Question: I have got a single view in my storyboard, which I add to my current view by doing the following :
'''
MainViewController *mvc = [self.storyboard instantiateViewControllerWithIdentifier:@"MainController"];
[self.view addSubview:mvc.view];
'''

The view appears, but everything I do after it appears, leads to a crash. What am I doing wrong ?
Here is an example when it crashes:
'''
-(IBAction)showUsername:(id)sender{
[testLabel setText:@"username"];
}
'''
Everything is hooked up in storyboard as well, so falsely linked connections should not cause the problem.
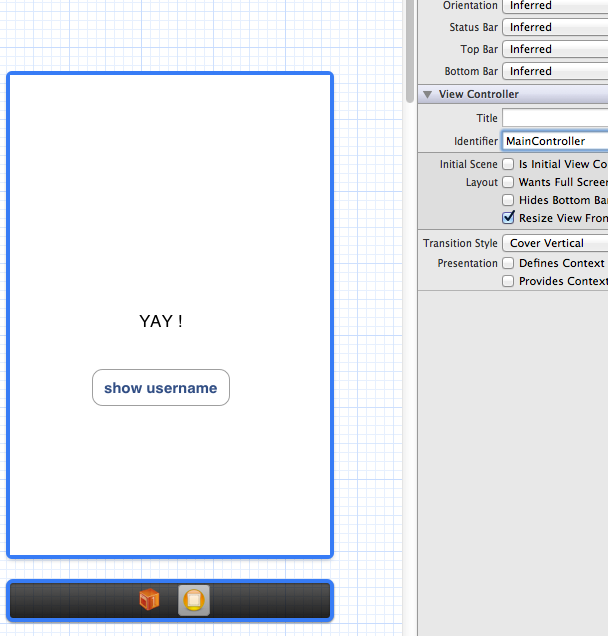
Answer: You instantiate a new view controller:
'''
MainViewController *mvc = [self.storyboard instantiateViewControllerWithIdentifier:@"MainController"];
'''
But you do not retain it. Your view hierarchy is, as soon you added it to another view.
'''
[self.view addSubview:mvc.view];
'''
So when a button is clicked, a message is sent to you 'IBAction', but your view controller has been released already. To prevent this from happening, retain your 'mvc' variable, for example somewhere in a property.
'''
@property(nonatomic, strong) MainViewController *controller;
self.controller = mvc;
'''